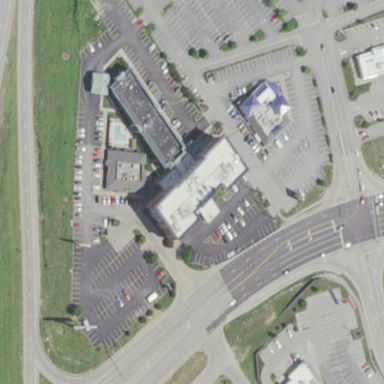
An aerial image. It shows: Hotel building.